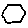
Label: hexagon